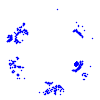
Particle: kaon